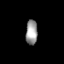
Tissue: prostate
Cell type: Fibroblasts
Senescence score: 0.695
Nuclear area (px): 284
Mean DAPI intensity: 154.69